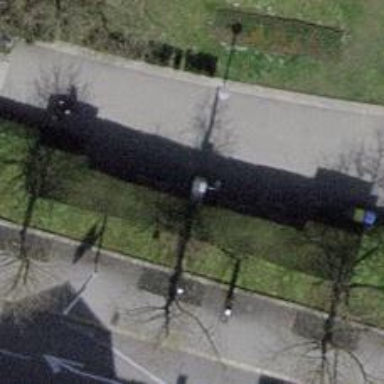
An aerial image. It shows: Public bookcase.